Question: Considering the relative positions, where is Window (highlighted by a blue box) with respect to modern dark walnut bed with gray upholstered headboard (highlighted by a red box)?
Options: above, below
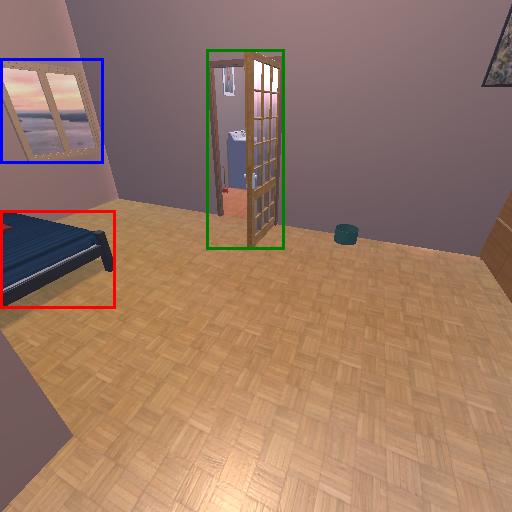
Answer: above